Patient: sex F, age 58
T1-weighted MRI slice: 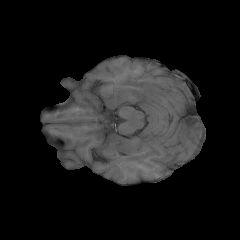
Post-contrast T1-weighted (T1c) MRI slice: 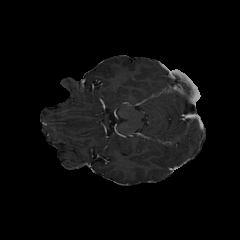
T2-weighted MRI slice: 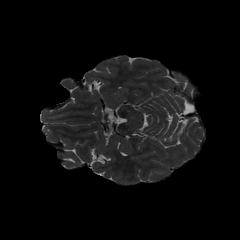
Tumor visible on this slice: no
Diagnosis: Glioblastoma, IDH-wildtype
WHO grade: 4